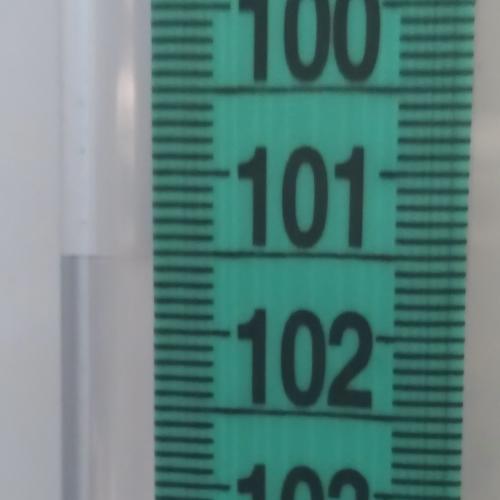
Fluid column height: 101.5 cm